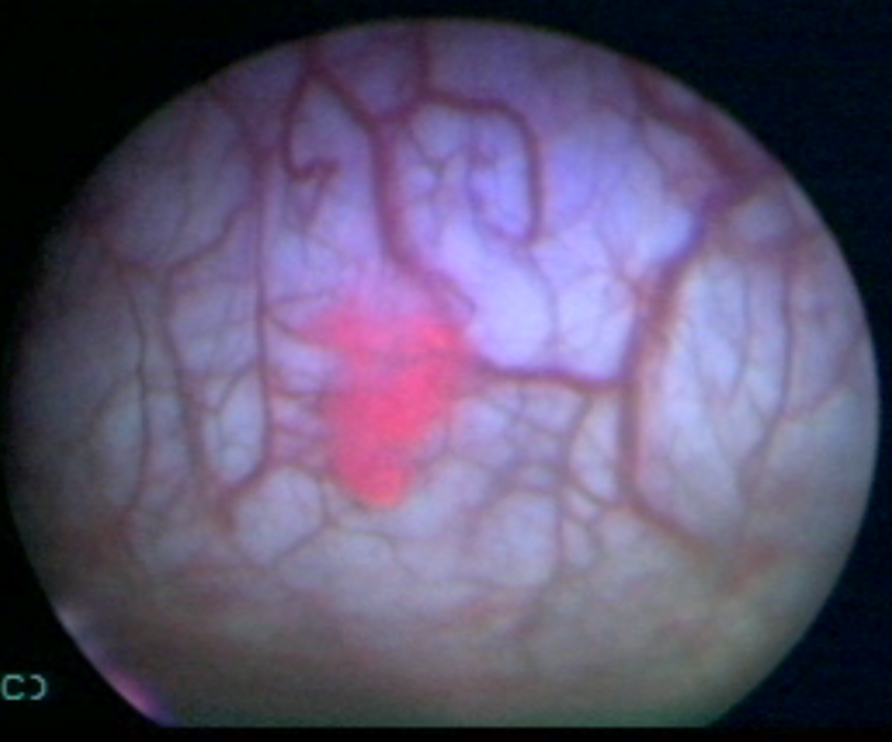
Modality: BLC
Class: Malignant
Subclass: LowGradePapillary
Lesion: L1
Stage: Ta
Morphology: Papillary
Bladder cancer association: Yes